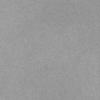
Label: dusty